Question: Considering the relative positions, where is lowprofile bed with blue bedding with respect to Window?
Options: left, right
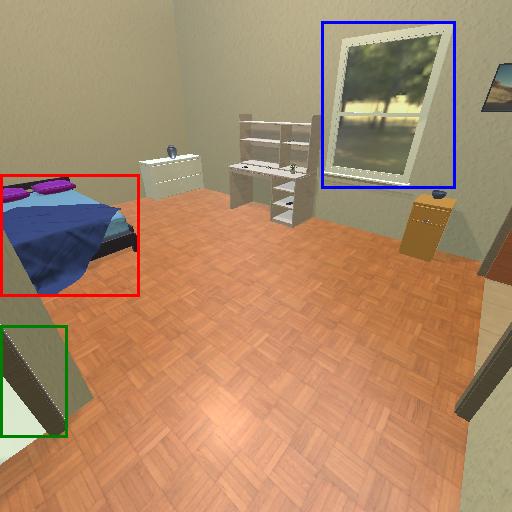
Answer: left